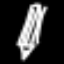
Label: pencil